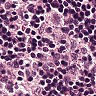
Metastatic tissue present: no